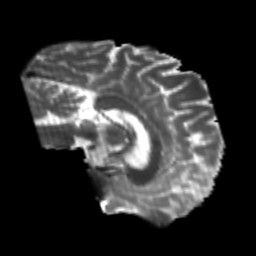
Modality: T2w
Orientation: sagittal
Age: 25
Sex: male
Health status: healthy
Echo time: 0.074 s